Question: I have data defined on a '(n_y,n_x)' grid that I have converted to colors in an '(n_y,n_x,4)' 'np.ndarray'. I'd like to show these colors using 'pcolormesh'.
I've tried passing the 'facecolors' argument to 'pcolormesh', which doesn't do anything, and using a 'ListedColormap' to map each '(y,x)' cell to a color, which doesn't work either.
The code below reproduces the issues I'm having.
'''
import numpy as np
import matplotlib.pyplot as plt
from matplotlib.colors import ListedColormap
'''
Define some arbitrary data
'''
dx = 0.01
x_range = [5,8]
y_range = [0,2]
x = np.arange(x_range[0],x_range[1],dx)
y = np.arange(y_range[0],y_range[1],dx)
X,Y = np.meshgrid(x,y)
data = X+Y**2
'''
Define colors based on the data
'''
def data_to_colors(data):
colors = np.moveaxis(np.zeros_like([data]*4),0,-1) # shape (n_y,n_x,4)
# make the data correspond to the blue channel, scaled between 0 and 1
colors[...,2] = (data - data.min()) / (data.max()-data.min())
# make red and green colors 0.5
colors[...,0] = 0.5
colors[...,1] = 0.5
# make the alpha values all 1
colors[...,-1] = 1
return colors
'''
Show with imshow and pcolormesh
'''
fig,axs = plt.subplots(1,3,sharex=True,sharey=True,figsize=(12,4))
# show with imshow
extent = [x_range[0]-dx/2, x_range[-1]+dx/2, y_range[0]-dx/2, y_range[-1]+dx/2]
axs[0].imshow(data_to_colors(data),extent=extent,origin='lower')
axs[0].set_title('imshow (correct)')
# show with pcolormesh and facecolors
axs[1].pcolormesh(X,Y,np.ones_like(X),facecolors=data_to_colors(data.flatten()))
axs[1].set_title('pcolormesh, specifying facecolors')
# show using a ListedColorMap mapping each individual (row,column) to a color
ixs = np.arange(len(x)*len(y))
colors = data_to_colors(data.flatten())
axs[2].pcolormesh(X,Y,ixs.reshape(len(y),len(x)),cmap=ListedColormap(colors))
axs[2].set_title('pcolormesh, using a ListedColormap')
for ax in axs:
ax.set_aspect('equal')
ax.set_xlabel('x')
ax.set_ylabel('y')
fig.tight_layout()
'''

Is there a way I can get the same result I get from 'imshow' using 'pcolormesh' (or any method that will work when the rows/columns of data don't necessarily correspond to constant values of y/x)?
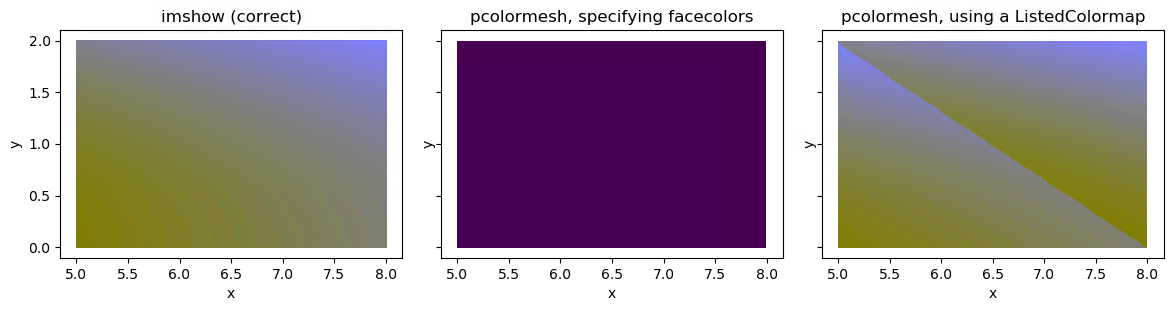
Answer: For 'ListedColormap' you need a list of (maximum) 256 different colors. You can create them by providing a list of 256 values to the 'data_to_colors()' function. The easiest way to create these input values is with 'np.linspace(0, 1, 256)'.
For the 'facecolors' approach, it seems matplotlib needs a call to 'fig.canvas.draw()' for the array of facecolors to be created. Thereafter, they can be set via '.set_facecolors'. Also important is that a 'pcolormesh' draws faces between the mesh vertices (contrary to 'imshow' which gives a color to each vertex). Therefore, there is one row and one column less than there are vertices in the mesh. Either you need to add an extra row and extra column to the mesh, or leave out one row and one column from the facecolors.
'''
import numpy as np
import matplotlib.pyplot as plt
from matplotlib.colors import ListedColormap
dx = 0.01
x_range = [5, 8]
y_range = [0, 2]
x = np.arange(x_range[0], x_range[1], dx)
y = np.arange(y_range[0], y_range[1], dx)
X, Y = np.meshgrid(x, y)
data = X + Y ** 2
# Define colors based on the data
def data_to_colors(data):
colors = np.moveaxis(np.zeros_like([data] * 4), 0, -1) # shape (n_y,n_x,4)
# make the data correspond to the blue channel, scaled between 0 and 1
colors[..., 2] = (data - data.min()) / (data.max() - data.min())
# make red and green colors 0.5
colors[..., 0] = 0.5
colors[..., 1] = 0.5
# make the alpha values all 1
colors[..., -1] = 1
return colors
fig, axs = plt.subplots(1, 3, sharex=True, sharey=True, figsize=(12, 4))
# show with imshow
extent = [x_range[0] - dx / 2, x_range[-1] + dx / 2, y_range[0] - dx / 2, y_range[-1] + dx / 2]
axs[0].imshow(data_to_colors(data), extent=extent, origin='lower')
axs[0].set_title('imshow (correct)')
# show by updating the facecolors with set_facecolors
pcmesh = axs[1].pcolormesh(X, Y, data)
fig.canvas.draw()
pcmesh.set_facecolors(data_to_colors(data[:-1, :-1]).reshape(-1, 4))
axs[1].set_title('pcolormesh, using facecolors')
# show using a ListedColorMap mapping each individual (row,column) to a color
colors = data_to_colors(np.linspace(0, 1, 256))
axs[2].pcolormesh(X, Y, data, cmap=ListedColormap(colors))
axs[2].set_title('pcolormesh, using a ListedColormap')
for ax in axs:
ax.set_aspect('equal')
fig.tight_layout()
plt.show()
'''
<URL>